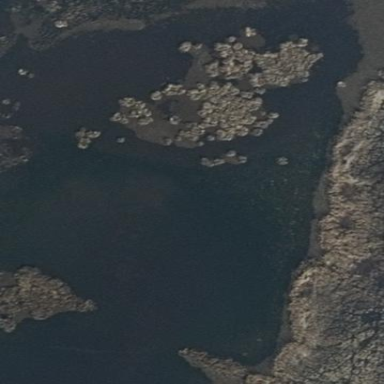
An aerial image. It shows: Pond surrounded by natural water.